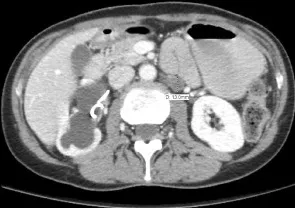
Response to chemotherapy demonstrating ~50% reduction in the lymph nodal burden.
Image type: radiology (ct)